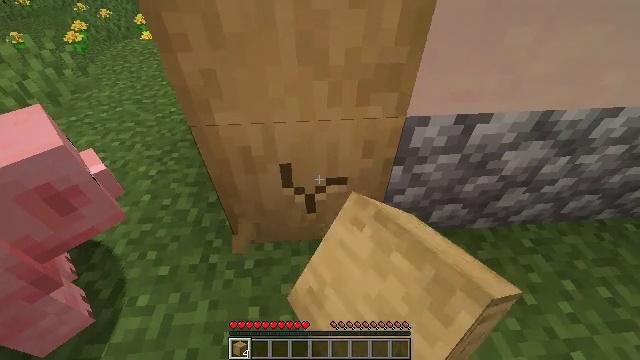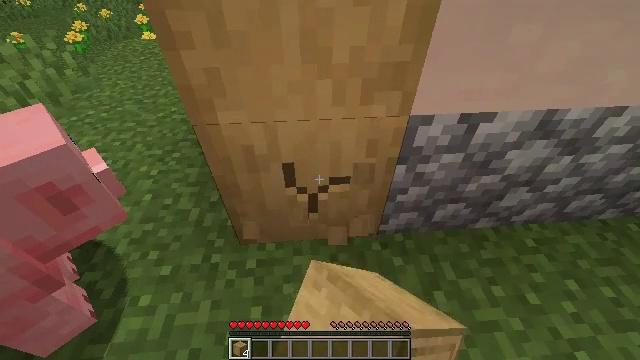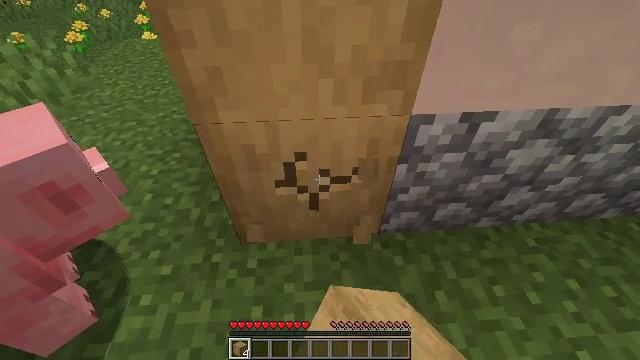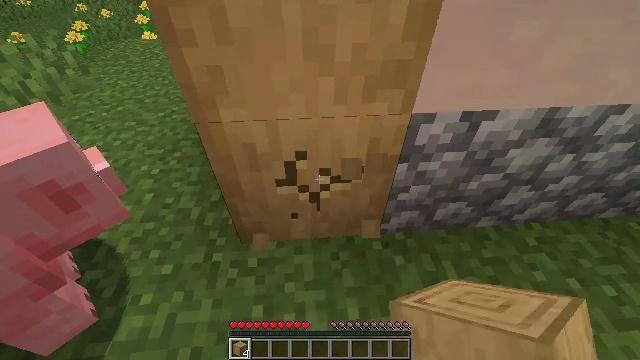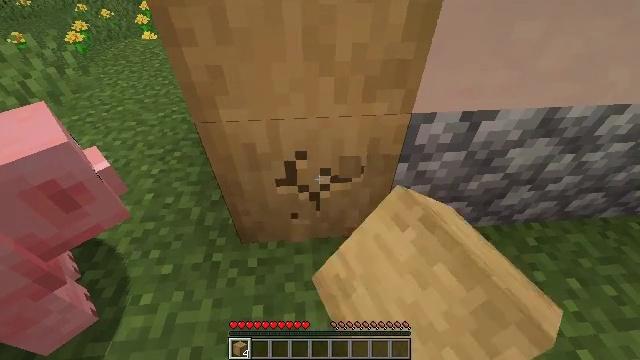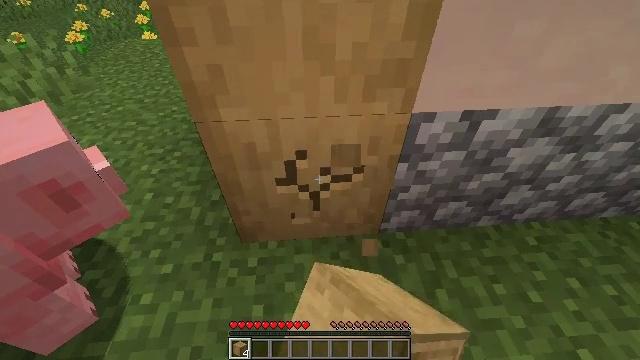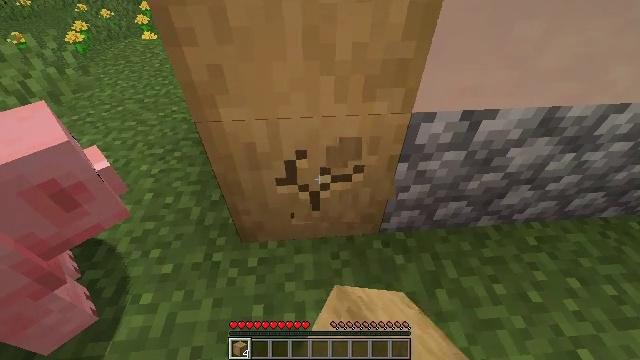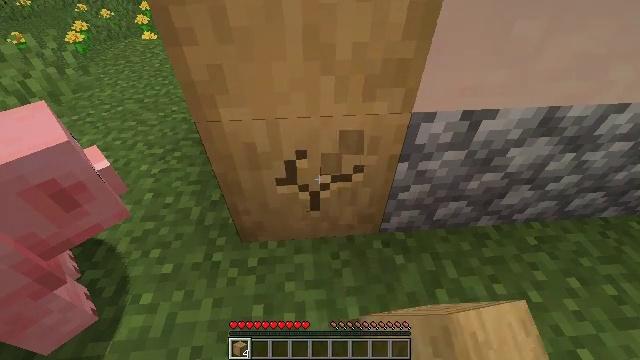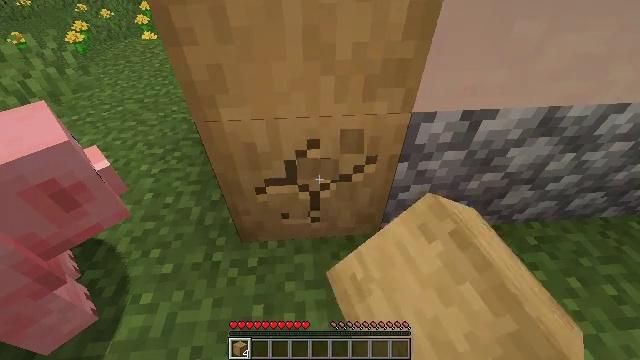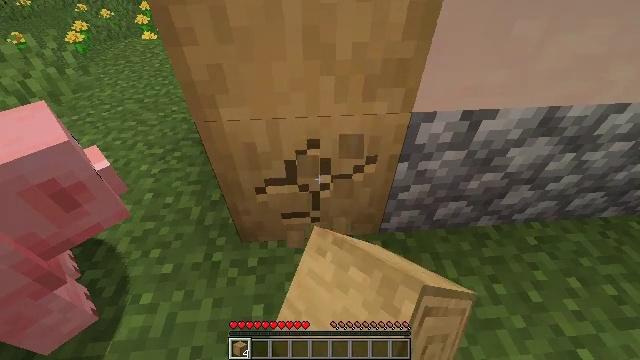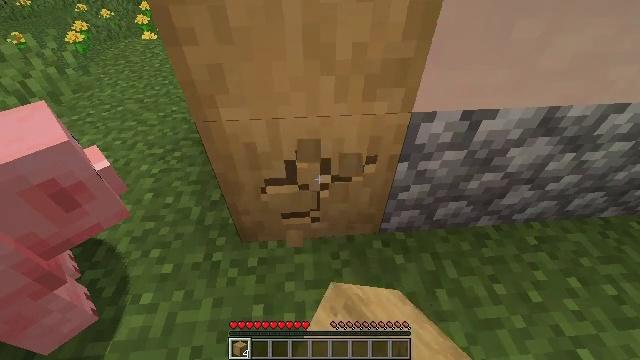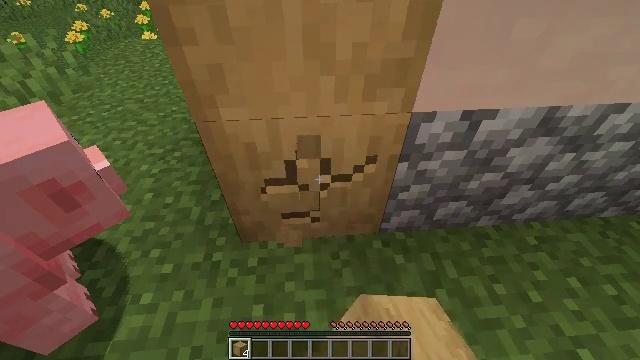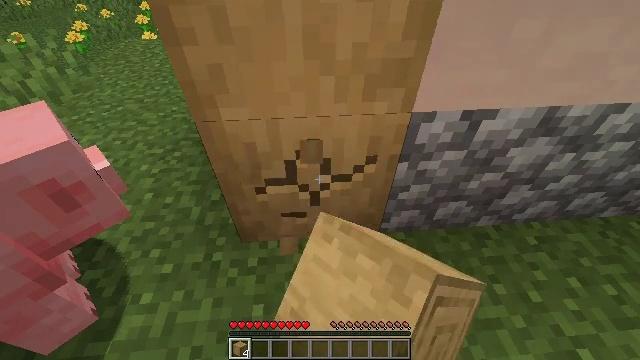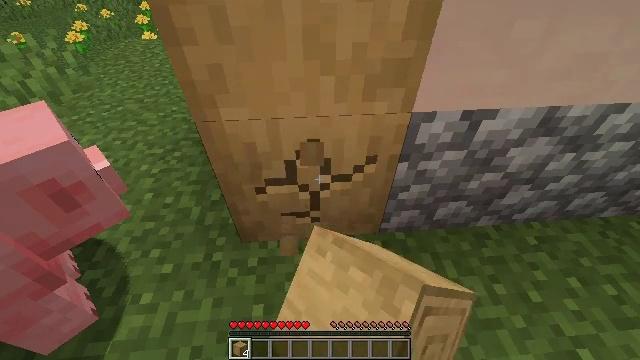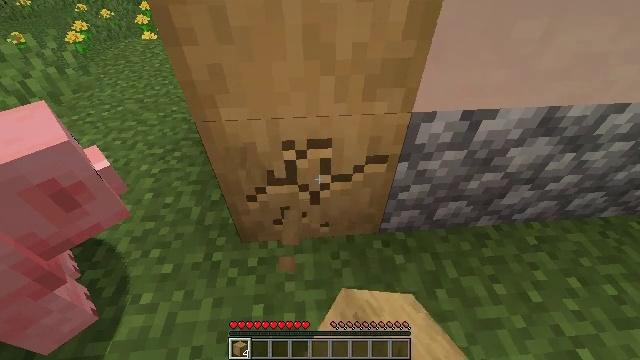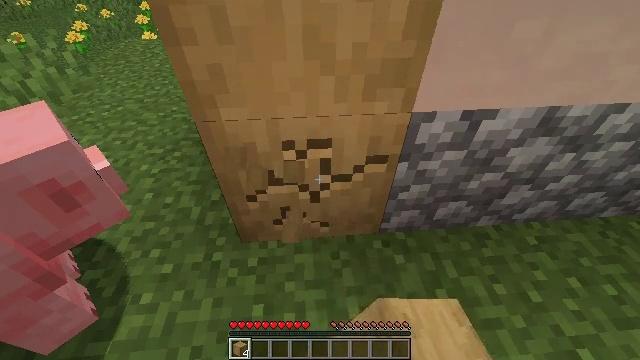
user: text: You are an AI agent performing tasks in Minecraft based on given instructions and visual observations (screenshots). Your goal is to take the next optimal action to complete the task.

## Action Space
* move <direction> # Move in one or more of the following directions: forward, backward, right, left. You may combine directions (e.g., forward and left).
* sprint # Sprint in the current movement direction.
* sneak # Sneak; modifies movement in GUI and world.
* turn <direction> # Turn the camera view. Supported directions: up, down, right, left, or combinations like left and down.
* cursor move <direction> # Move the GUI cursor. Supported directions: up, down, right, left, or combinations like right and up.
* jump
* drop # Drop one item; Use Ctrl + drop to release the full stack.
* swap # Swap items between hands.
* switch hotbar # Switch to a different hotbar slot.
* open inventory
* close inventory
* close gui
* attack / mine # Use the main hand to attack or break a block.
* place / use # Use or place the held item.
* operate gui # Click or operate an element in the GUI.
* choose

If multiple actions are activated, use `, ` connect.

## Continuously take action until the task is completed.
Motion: motion action
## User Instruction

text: Break the stripped oak log.
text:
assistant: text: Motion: attack / mine
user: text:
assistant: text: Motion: attack / mine
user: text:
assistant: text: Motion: attack / mine
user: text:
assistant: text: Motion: attack / mine
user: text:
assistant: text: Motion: attack / mine
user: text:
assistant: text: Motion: attack / mine
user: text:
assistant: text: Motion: attack / mine
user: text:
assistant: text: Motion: attack / mine
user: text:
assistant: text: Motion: attack / mine
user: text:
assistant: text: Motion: attack / mine
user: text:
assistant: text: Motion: attack / mine
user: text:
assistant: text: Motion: attack / mine
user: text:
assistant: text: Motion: attack / mine
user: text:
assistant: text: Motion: attack / mine
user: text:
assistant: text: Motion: attack / mine
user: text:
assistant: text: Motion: attack / mine
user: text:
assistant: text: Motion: attack / mine
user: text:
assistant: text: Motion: attack / mine
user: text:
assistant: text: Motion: attack / mine
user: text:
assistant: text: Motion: attack / mine
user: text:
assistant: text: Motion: attack / mine
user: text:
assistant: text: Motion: attack / mine
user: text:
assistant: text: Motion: attack / mine
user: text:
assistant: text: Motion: attack / mine
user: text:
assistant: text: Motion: attack / mine
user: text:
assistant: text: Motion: attack / mine
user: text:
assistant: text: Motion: attack / mine
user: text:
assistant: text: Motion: attack / mine
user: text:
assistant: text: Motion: attack / mine
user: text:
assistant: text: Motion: attack / mine